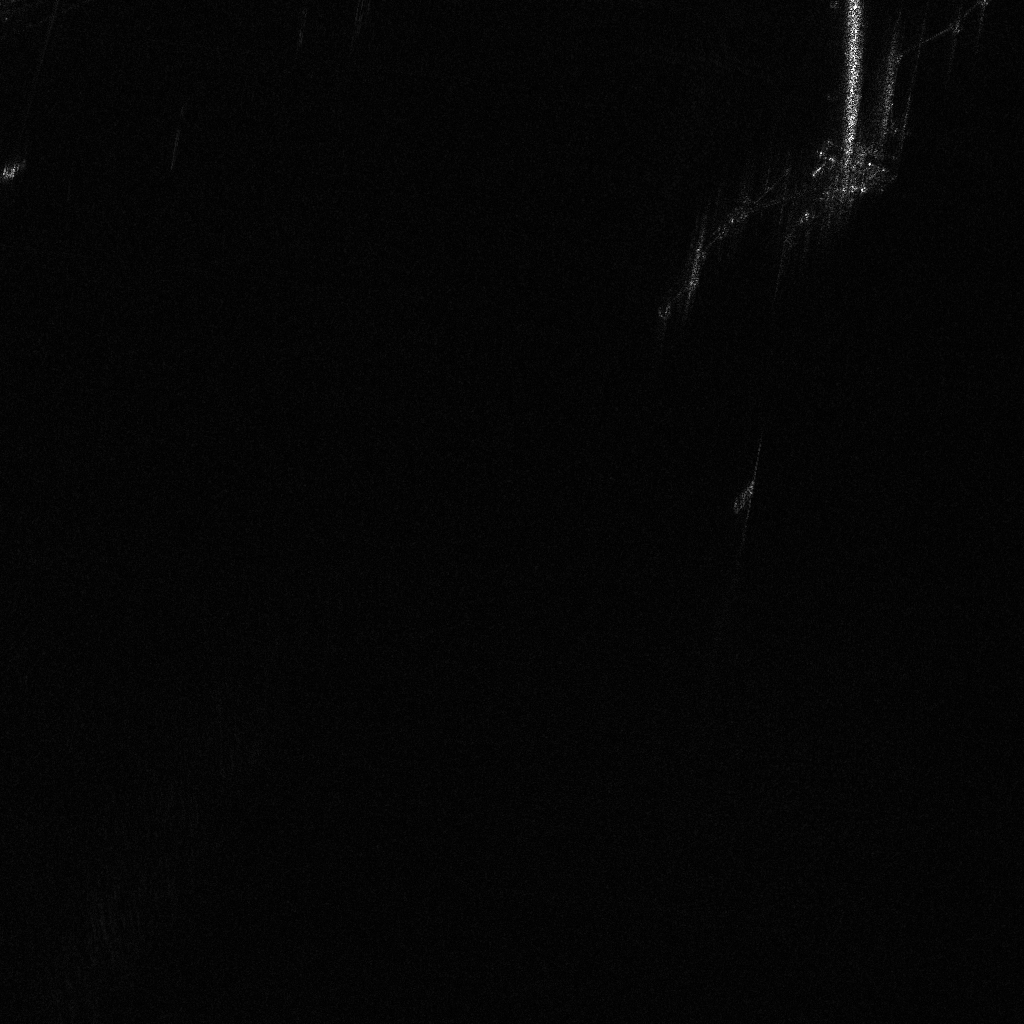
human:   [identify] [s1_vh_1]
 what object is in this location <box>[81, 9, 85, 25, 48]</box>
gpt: <ref>1 large container at the top right</ref>

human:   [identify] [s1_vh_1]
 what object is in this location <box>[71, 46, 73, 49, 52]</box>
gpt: <ref>1 medium container at the right</ref>